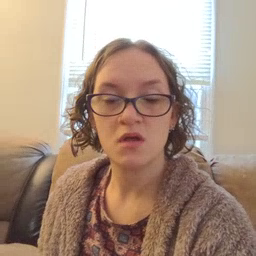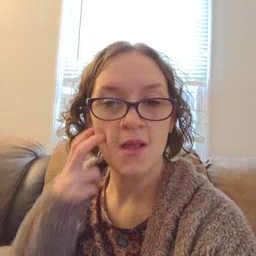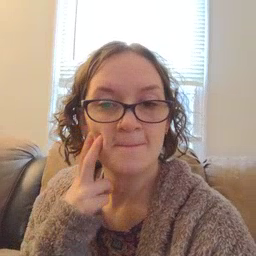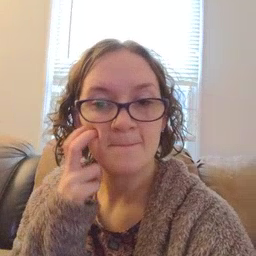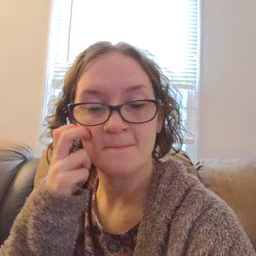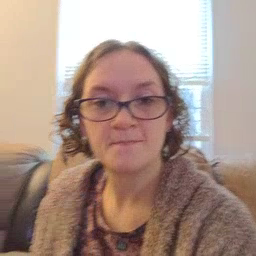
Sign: gum